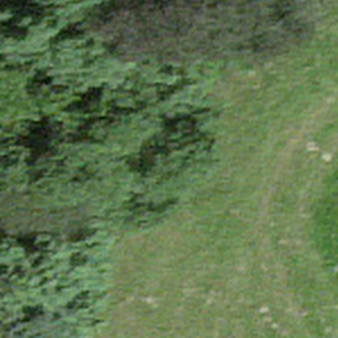
Label: other